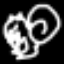
Label: squiggle